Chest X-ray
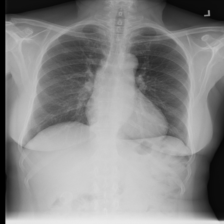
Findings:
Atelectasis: negative
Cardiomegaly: negative
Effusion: negative
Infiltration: negative
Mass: negative
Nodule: negative
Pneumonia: negative
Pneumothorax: negative
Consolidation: negative
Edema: negative
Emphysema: negative
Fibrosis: negative
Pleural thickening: negative
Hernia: negative